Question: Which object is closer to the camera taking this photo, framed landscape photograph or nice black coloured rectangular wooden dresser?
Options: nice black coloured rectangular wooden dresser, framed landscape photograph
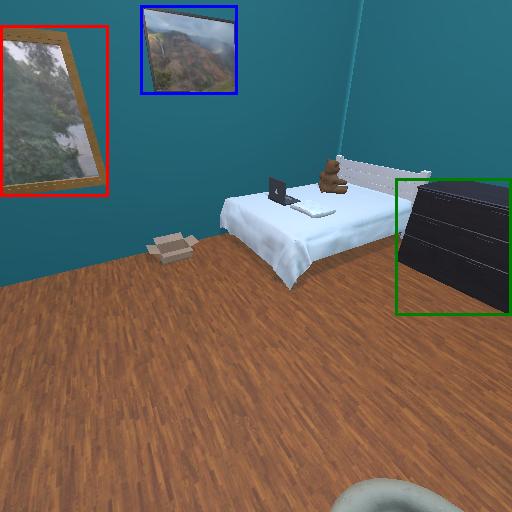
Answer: nice black coloured rectangular wooden dresser